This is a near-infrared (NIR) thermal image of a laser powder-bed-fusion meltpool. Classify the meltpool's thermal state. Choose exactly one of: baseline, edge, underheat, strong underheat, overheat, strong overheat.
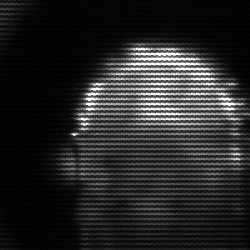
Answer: baseline